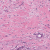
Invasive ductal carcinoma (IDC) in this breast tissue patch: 1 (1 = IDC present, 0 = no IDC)